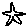
Label: star